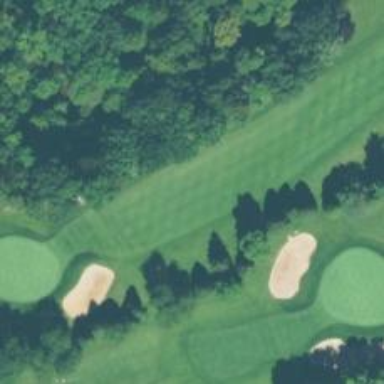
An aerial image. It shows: View of golf hole.